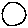
Label: circle